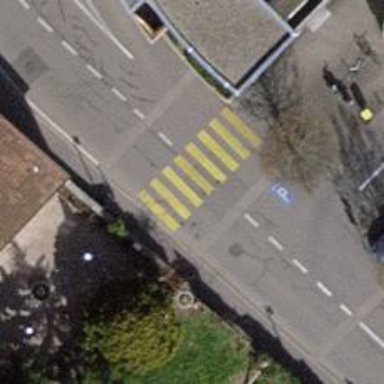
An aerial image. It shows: Zebra crossing on the road.